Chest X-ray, PA view. Patient: 54 years old, sex F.
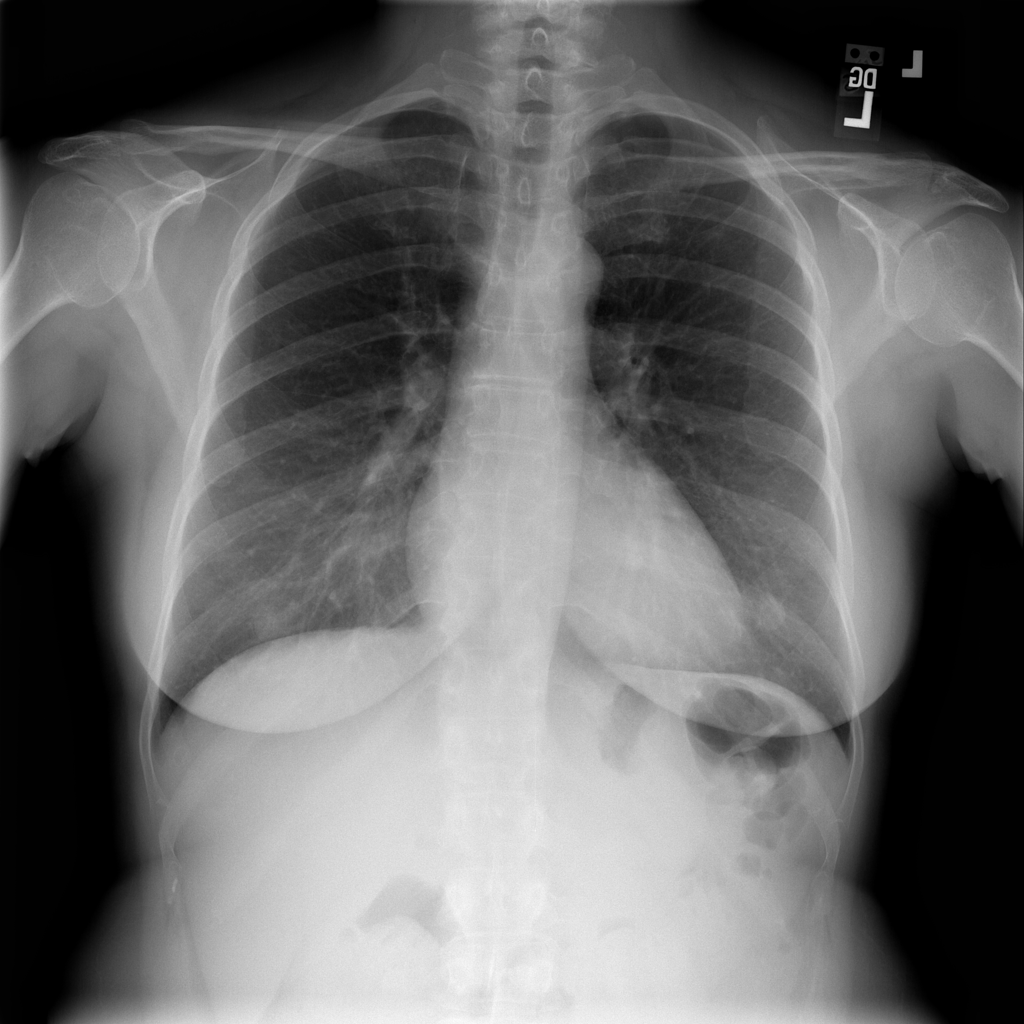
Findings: No Finding